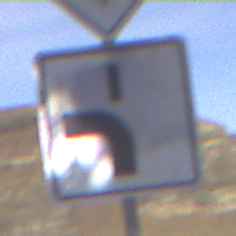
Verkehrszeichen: VerlaufVorfahrtsstrasse5
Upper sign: Vorfahrtsstrasse
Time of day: Midday
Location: Outdoor (Nature)
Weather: Clear
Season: NotSpecified
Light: Natural